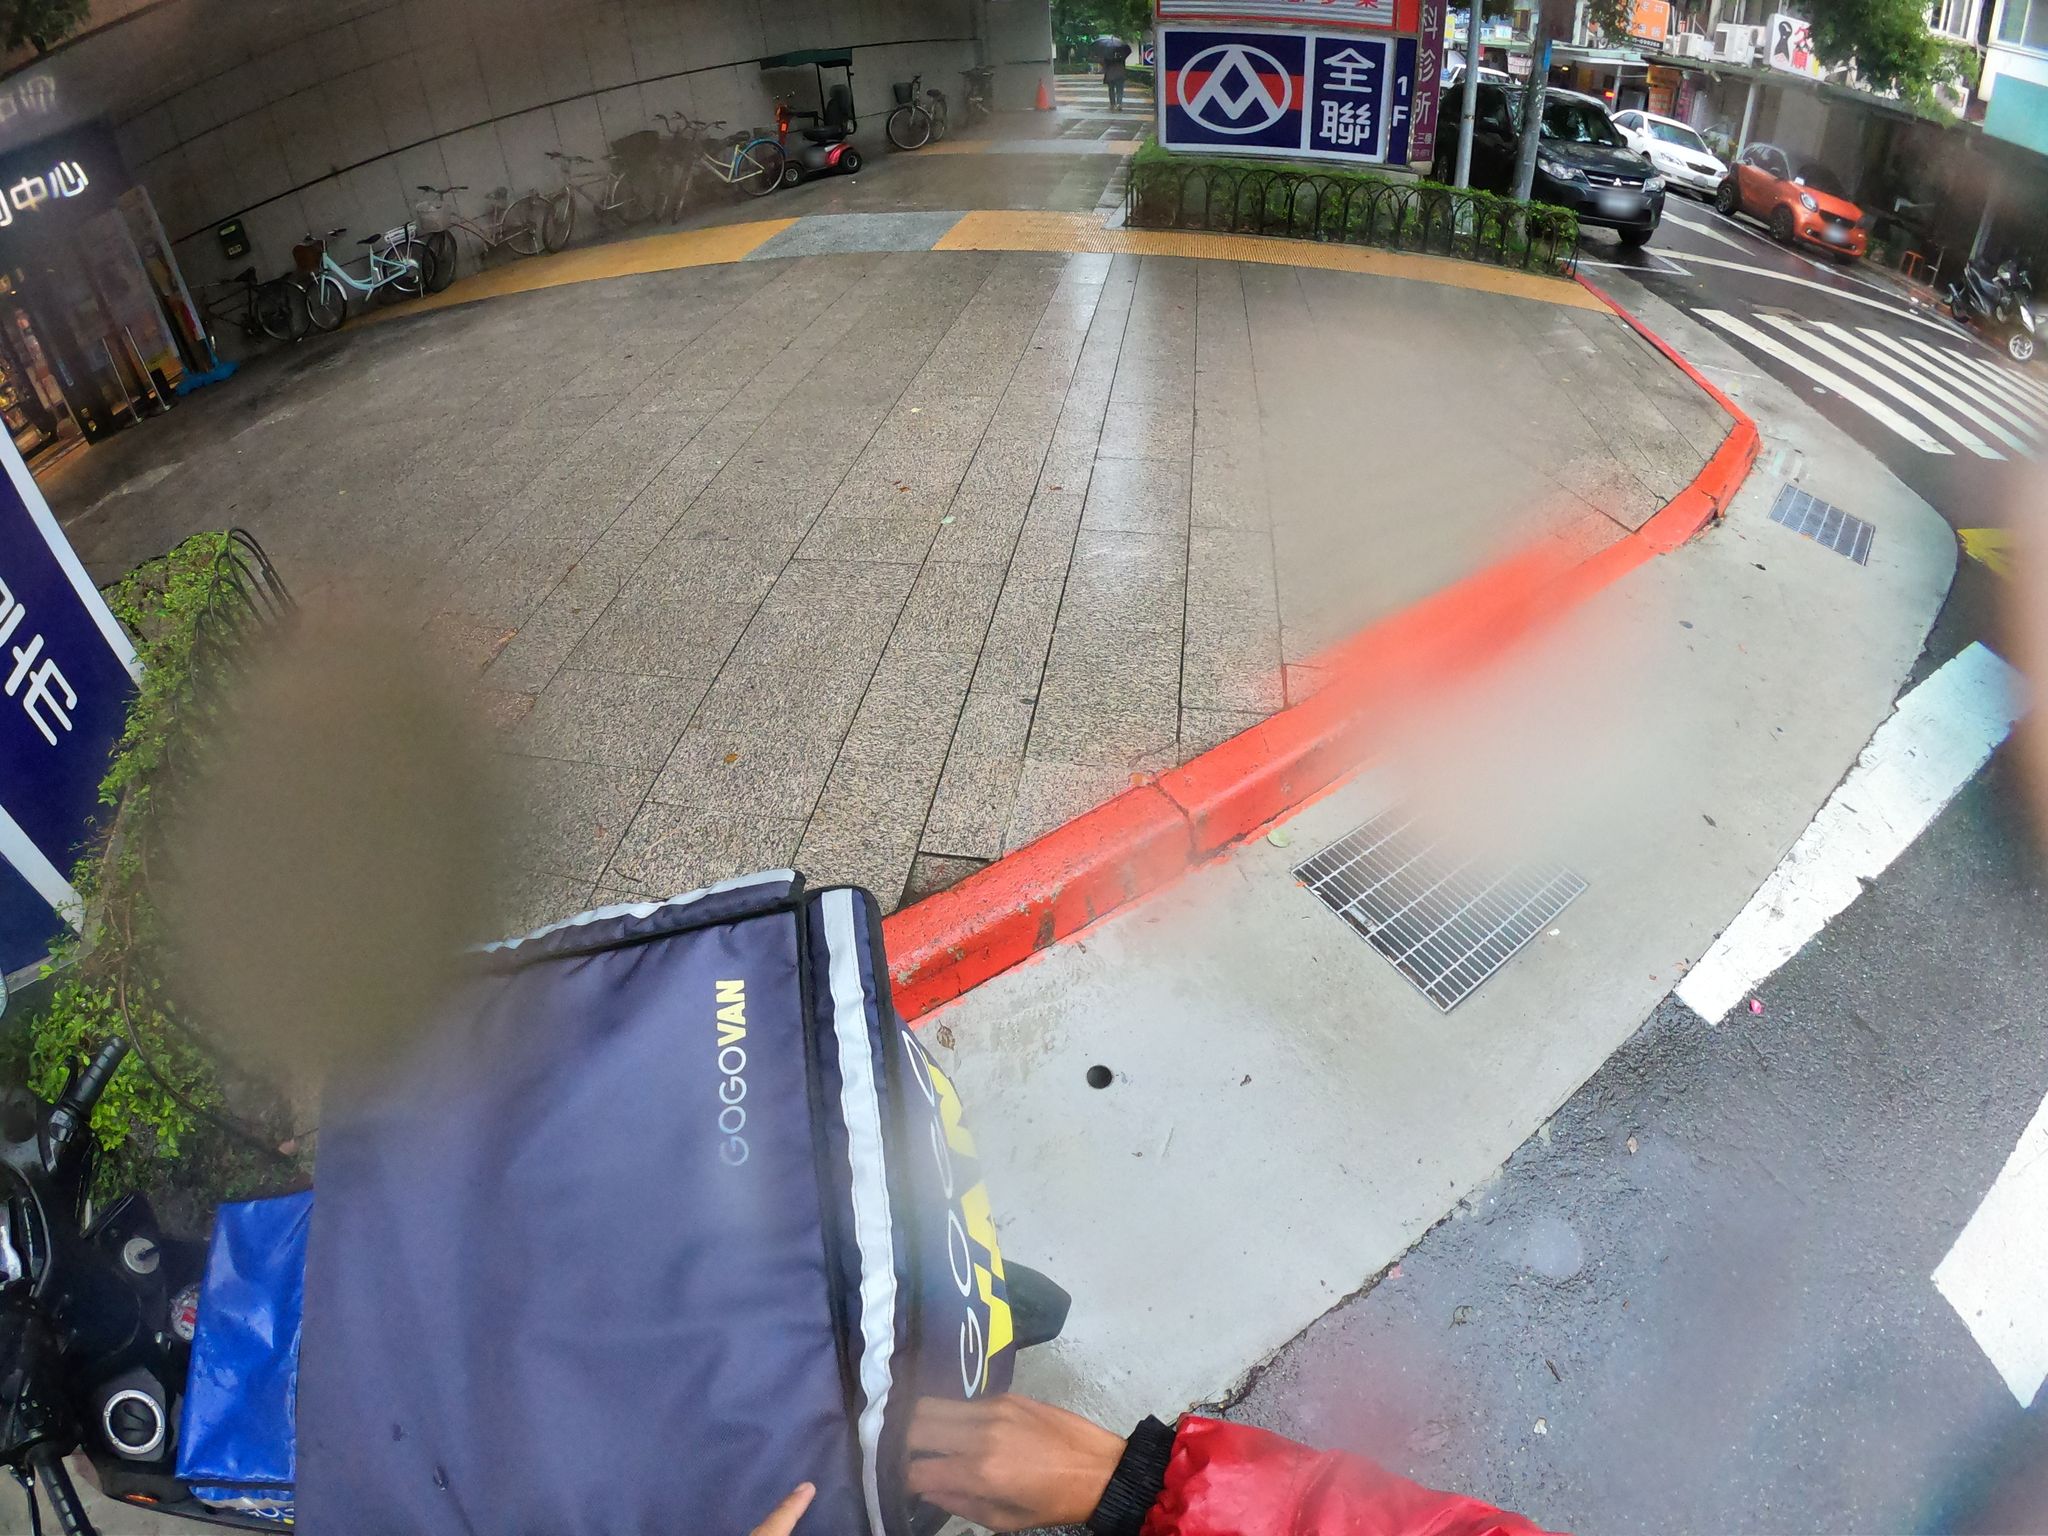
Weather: clear
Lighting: day
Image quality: good
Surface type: driving surface
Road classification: residential
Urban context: urban centre
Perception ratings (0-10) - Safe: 1.89, Lively: 8.89, Beautiful: 1.88, Boring: 0.99, Depressing: 5.7, Wealthy: 1.6